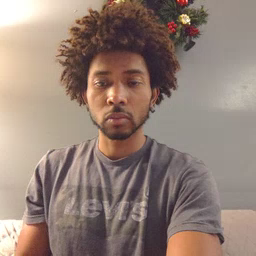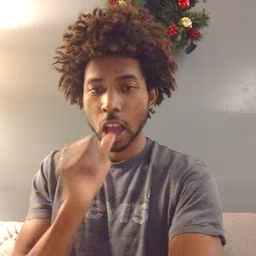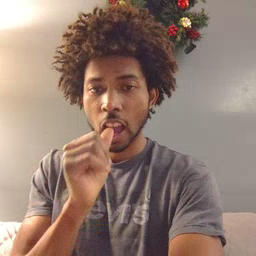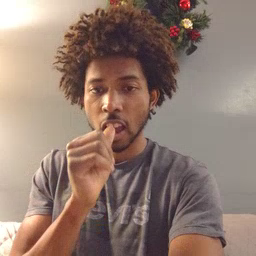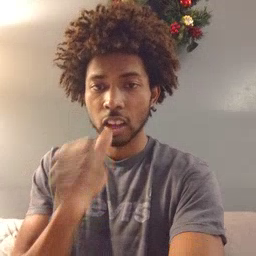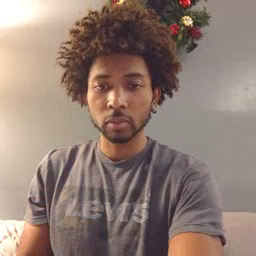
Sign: nuts